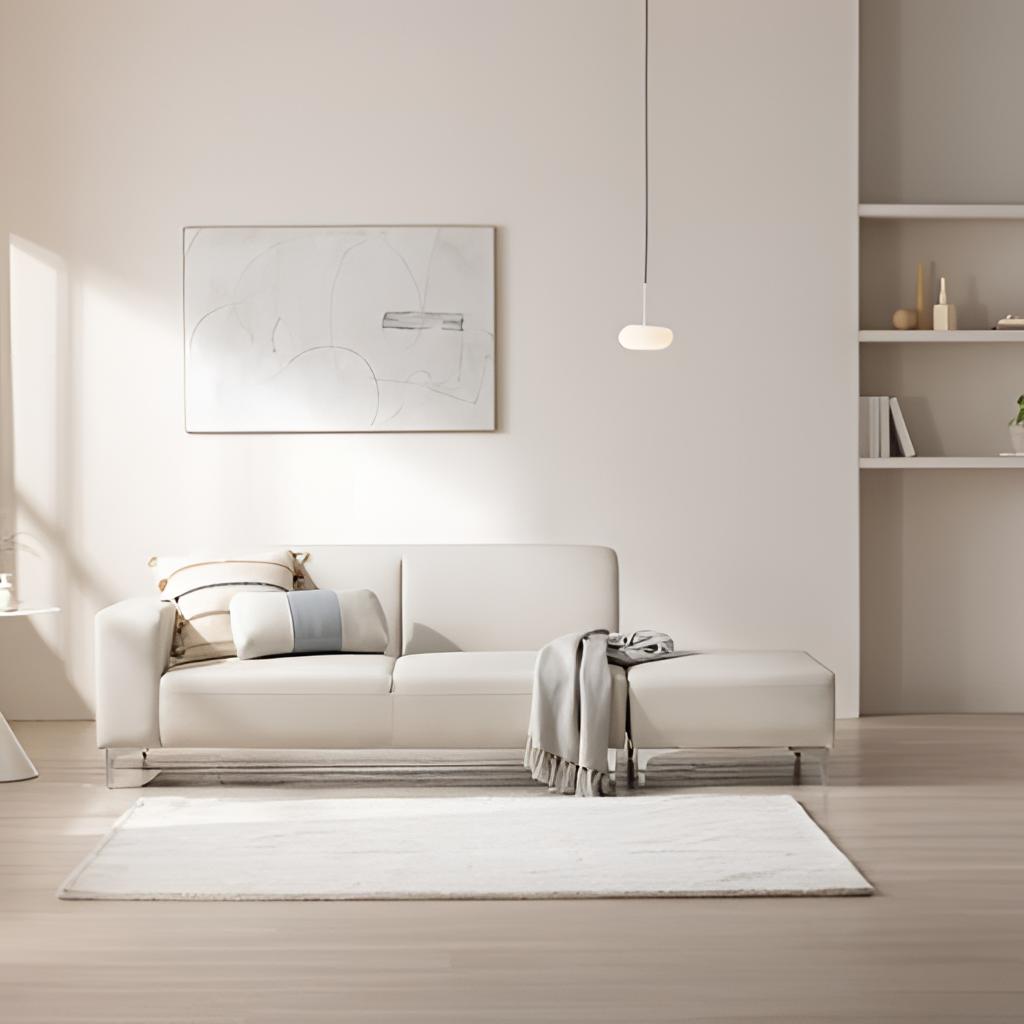
leather sofa, living room, paint wallpaper, with solid pattern, beige wood flooring, with plank pattern, minimalist